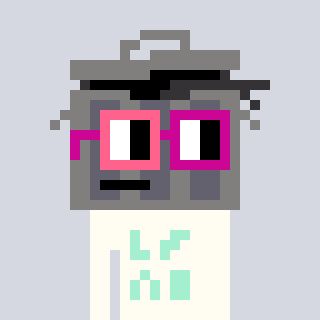
a pixel art character with square pink and red glasses, a trashcan-shaped head and a grayscale-colored body on a cool background